Question: I have a basic weekly schedule form for a fake app, and I want to track the users clicking the select boxes and what they pick. As in the picture below, if the form started with 12:00 and 12:15, I want to keep track of if they change both of the times in javascript. I have an idea of what to do except how to keep track of it...am I using the for, id, or name attributes, why do I use one and not the others, and what javascript functions are good to do this? I have no framework installed but Django
'''
<form id="schedule_form" method="post" action="/owners/artemis-treats/schedule/"
enctype="multipart/form-data">
<span>Monday</span>
<p><label for="id_open_time_1">Opening:</label> <select id="id_open_time_1" name="open_time_1">
<option value=""></option>
<option value="00:00" selected="selected">12:00 a.m.</option>
<option value="00:15">12:15 a.m.</option>
<option value="00:30">12:30 a.m.</option>
<option value="00:45">12:45 a.m.</option>
'''
Thank you

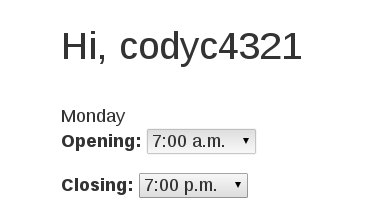
Answer: If you have access to jQuery, you could do something along these lines to determine when or if the default selected value has changed:
'''
$(document).ready( function() {
// Save default select value on page load.
var default_select = $('#id_open_time_1').val();
// When it changes, test to see if change is different from default.
$('#id_open_time_1').change( function() {
if ( $(this).val() === default_select )
alert('It has NOT changed! Default is selected.');
else
alert('It changed from default!');
});
});
'''
View example is <URL>.